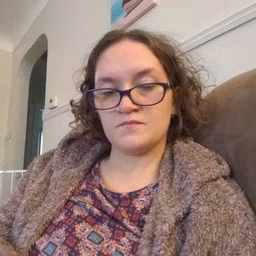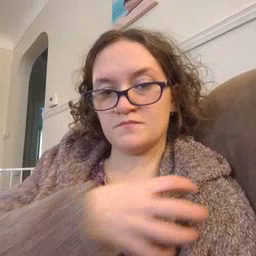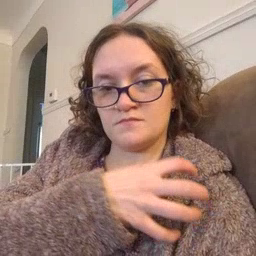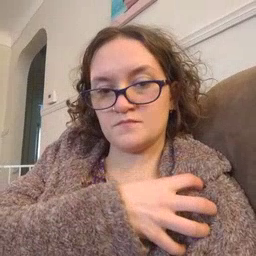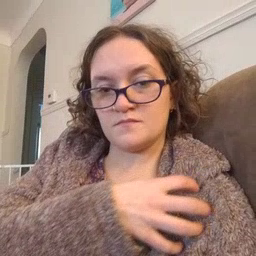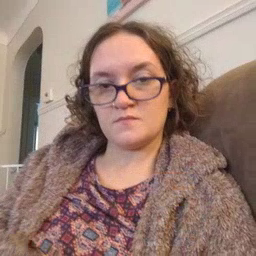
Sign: police